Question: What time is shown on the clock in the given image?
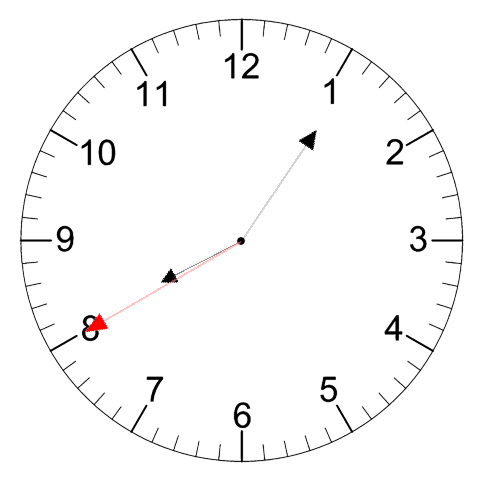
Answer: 08:05:40